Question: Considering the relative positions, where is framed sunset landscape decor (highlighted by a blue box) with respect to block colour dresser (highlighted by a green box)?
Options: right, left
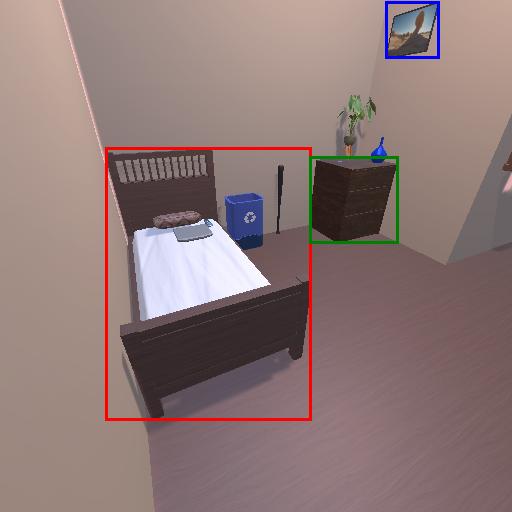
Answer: right